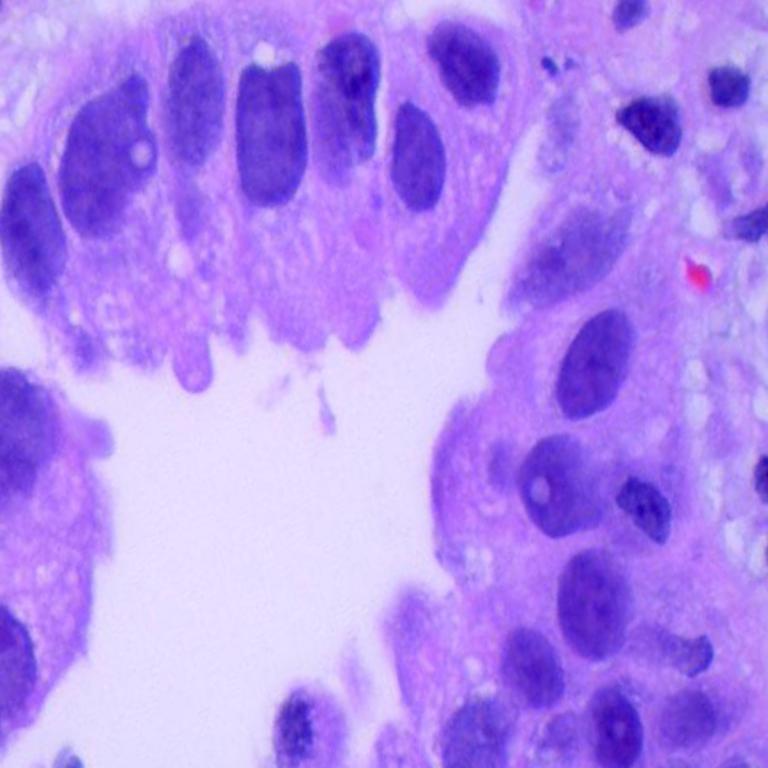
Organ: lung
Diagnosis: adenocarcinomas